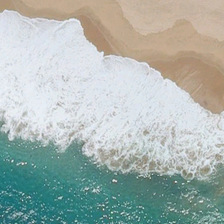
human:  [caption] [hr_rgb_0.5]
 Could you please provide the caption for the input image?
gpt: white waves are between green ocean and yellow beach .

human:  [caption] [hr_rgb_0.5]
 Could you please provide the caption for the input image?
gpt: white waves are between green ocean and yellow beach .

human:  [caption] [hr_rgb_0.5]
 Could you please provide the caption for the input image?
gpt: white waves are between green ocean and yellow beach .

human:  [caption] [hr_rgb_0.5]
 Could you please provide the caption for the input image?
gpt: white waves are between green ocean and yellow beach .

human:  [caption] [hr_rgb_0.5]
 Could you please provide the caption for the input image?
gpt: white waves are between green ocean and yellow beach .